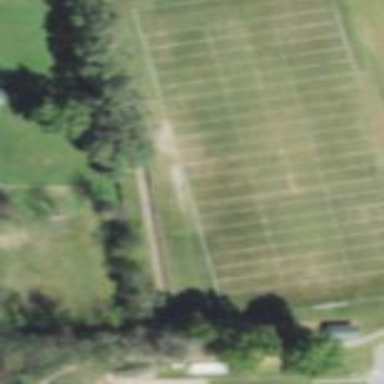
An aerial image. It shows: Soccer pitch with grass surface for leisure land.